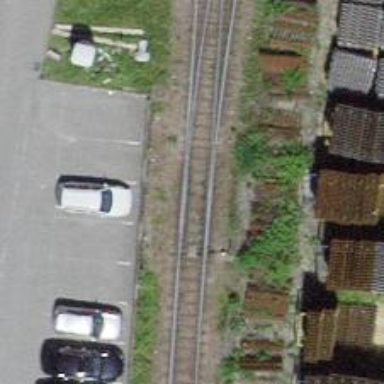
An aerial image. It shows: Railway switch.